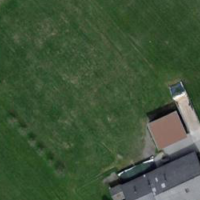
EUNIS habitat code: 25
Species observed at this site:
Turdus philomelos
Fringilla montifringilla
Sturnus vulgaris
Turdus pilaris
Turdus viscivorus
Fringilla coelebs
Buteo buteo
Motacilla alba